Question: Let's Get Straight to the point. Hello, I Have Python 3.9, and Windows 10 Pro. I Was installing PIP, but when i type "py get-pip.py", it just puts a blank line and then turns back to normal.

i tried going to the file myself and seeing what was wrong, there were no problems. to make sure i put "print("PIP HAS BEEN INSTALLED. VERIFY THE INSTALLATION")" (by "verify" it means to test if PIP has been installed.) and LO AND BEHOLD! it doesn't work. How the hell do i fix this?
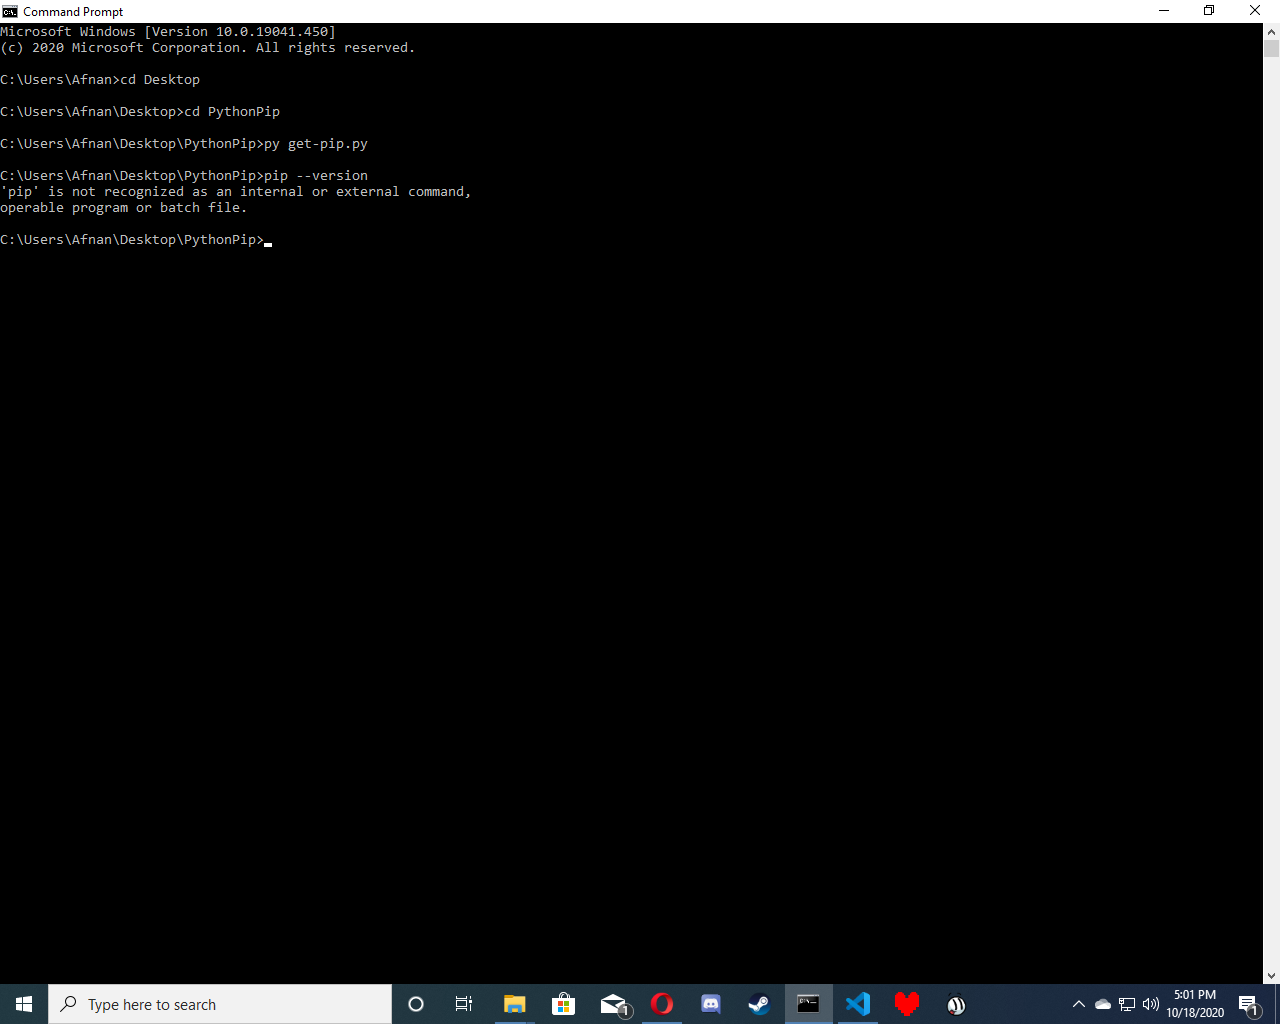
Answer: Pip comes by default with installing Python. Have you added Python to your PATH? Or did you accidently uncheck pip installation? I would try reinstalling Python and make sure you have checked everything correctly. You can verify if you have pip installed by simply typing "pip" into the console.